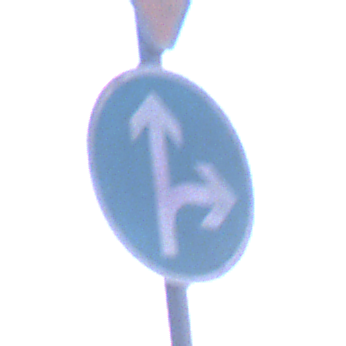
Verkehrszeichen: VorgeschriebeneFahrtrichtungGeradeausOderRechts
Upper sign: VorfahrtGewaehren
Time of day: SunriseSunset
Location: Outdoor (Nature)
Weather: Clear
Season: NotSpecified
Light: Natural